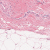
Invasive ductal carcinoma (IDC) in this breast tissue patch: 0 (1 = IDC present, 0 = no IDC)